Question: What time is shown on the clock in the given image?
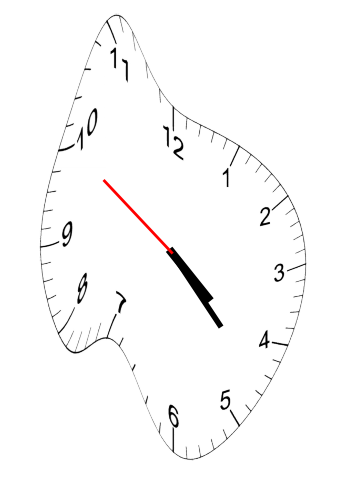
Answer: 04:22:50